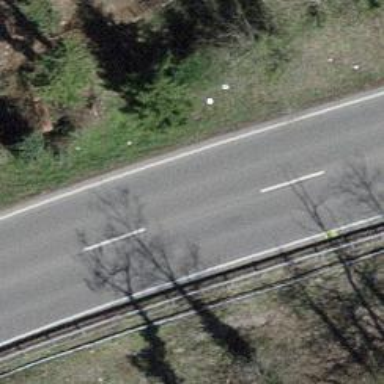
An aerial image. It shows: Asphalt road classified as primary highway.